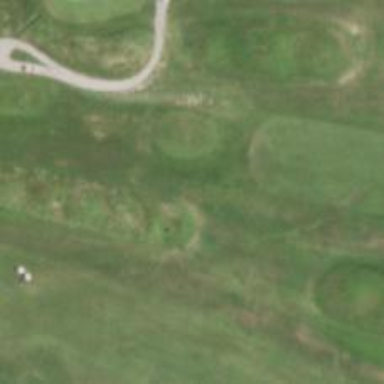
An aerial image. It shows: Golf tee.